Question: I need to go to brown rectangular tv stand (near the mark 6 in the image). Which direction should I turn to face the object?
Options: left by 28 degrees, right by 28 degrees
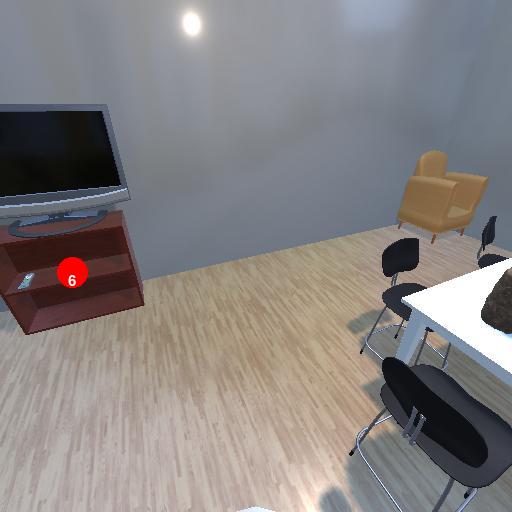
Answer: left by 28 degrees